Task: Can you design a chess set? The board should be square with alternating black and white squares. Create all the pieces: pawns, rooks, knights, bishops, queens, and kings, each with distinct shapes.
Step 1722:
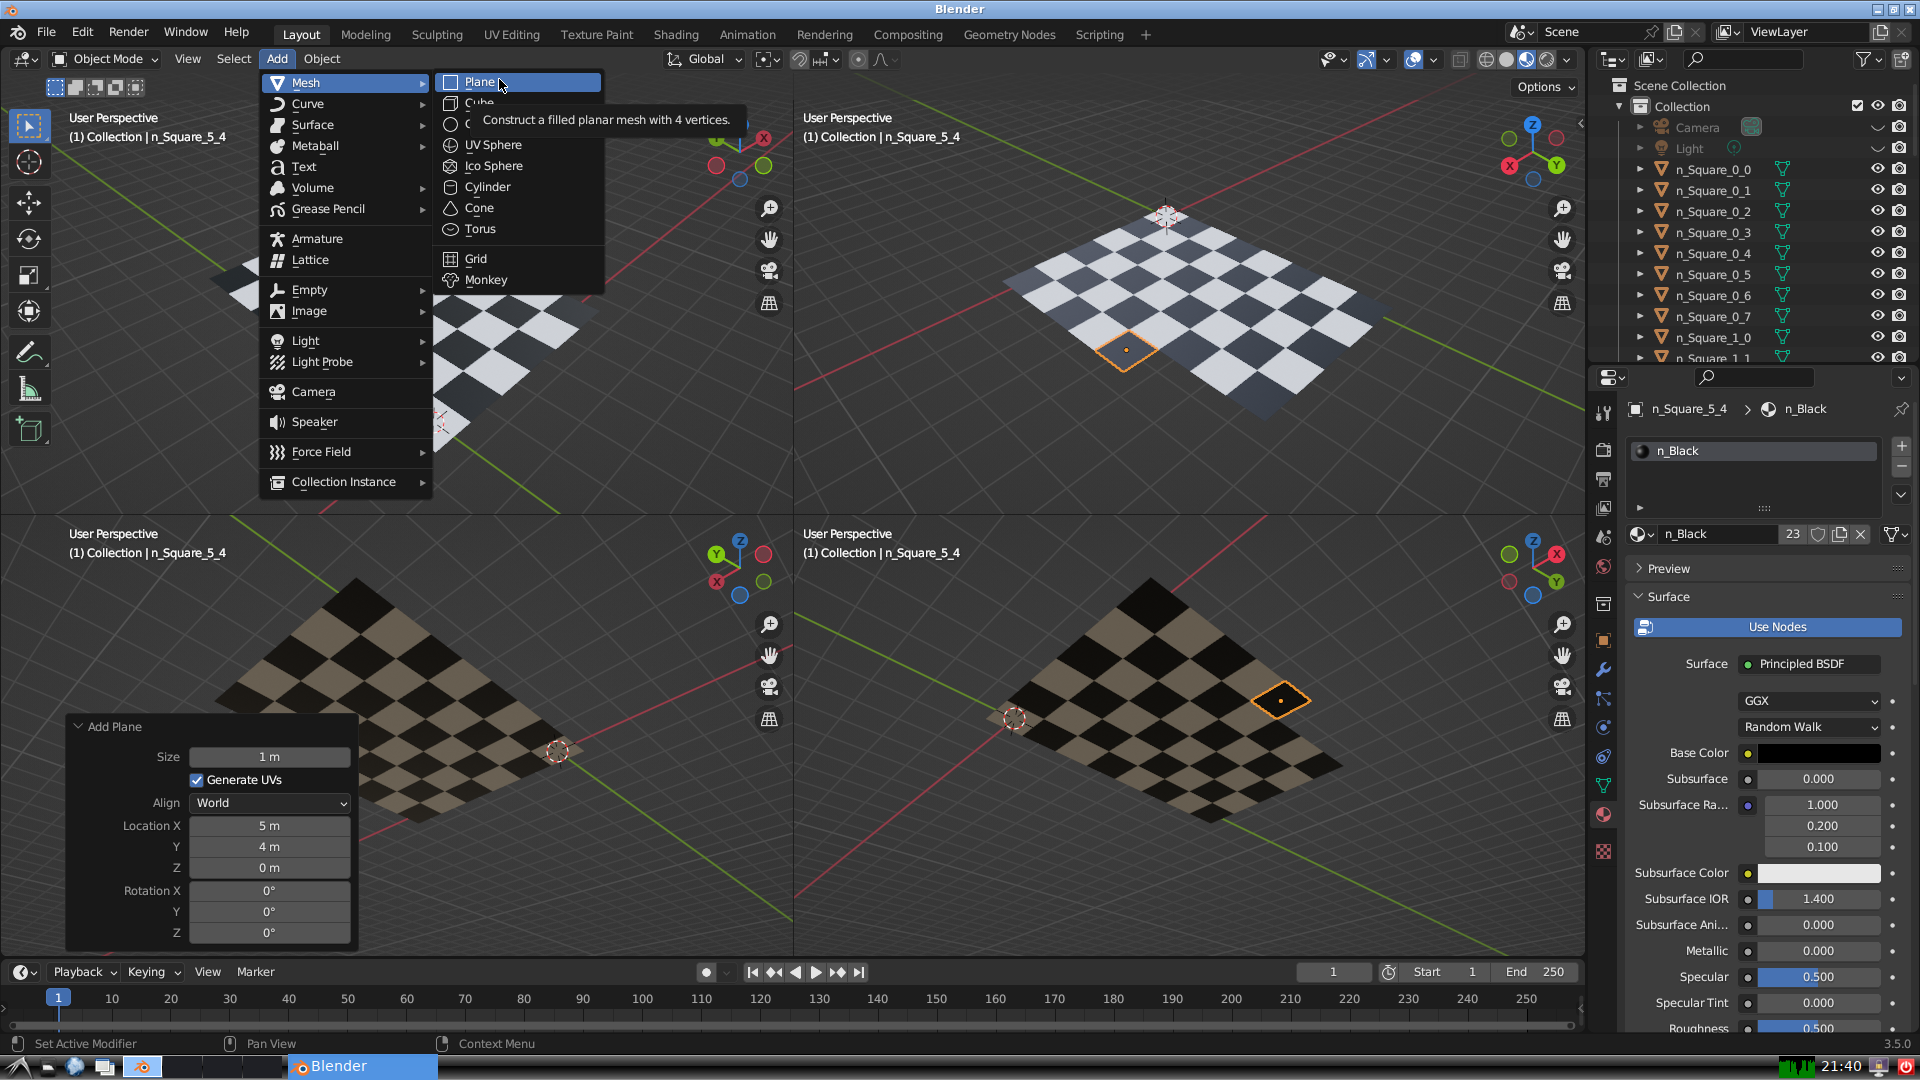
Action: click: no